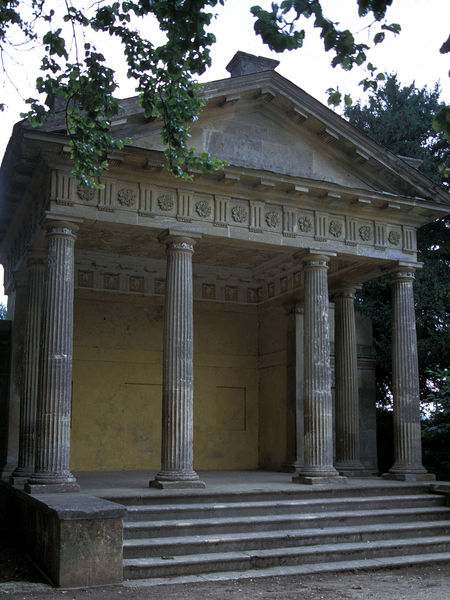
Titel: Westlicher Lake Pavillon
Künstler: Giovanni Battista Borra
Standort: Stowe, Buckinghamshire
Institution: Stowe Landscape Gardens
Schlagwörter: baum, blätter, himmel, laub, gelb, grün, äste, blume, blumen, grau, marmor, säule, säulen, dach, gebäude, park, muster, ornament, wand, architektur, sockel, stein, steine, ast, zweige, kirche, gold, klassizismus, theater, england, renaissance, arbeit, kamin, garten, deutschland, italien, leer, giebel, massiv, treppe, treppen, spitz, ornamente, aufgang, stufe, stufen, bretter, granit, platte, plinthe, foto, eingang, antike, denkmal, architrav, pantheon, rom, fries, dreiecksgiebel, portal, gesims, sandstein, giebelfeld, ionisch, portikus, antik, griechen, griechisch, kapelle, griechenland, kanneluren, tempel, kassetten, pavillon, museum, basis, dorisch, korinthisch, schaft, rosetten, römisch, wandnische, athen, ägypten, gebälk, schinkel, bauwerk, lisenen, tympanon, triglyphen, ordnung, metopen, treppenaufgang, dorische ordnung, tempietto, säulenschaft, architraf, eingangshalle, neoklassizismus, toskanisch, entasis, kannelur, spitzdach, stiege, parkarchitektur, charlottenburg, dorisches kapitell, rorinthisch, verzeihrung, treüüe, spcleö, kannellierte säulen, immens, esteine